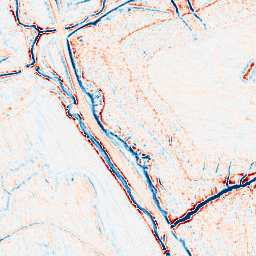
Category: edge_preserving
Decomposition family: bilateral
Decomposition parameters: d: 9
sigma_color: 50
sigma_space: 75
Upsampling method: fft_zeropad
Upsampling parameters: scale: 2
Upsampling scale: 2